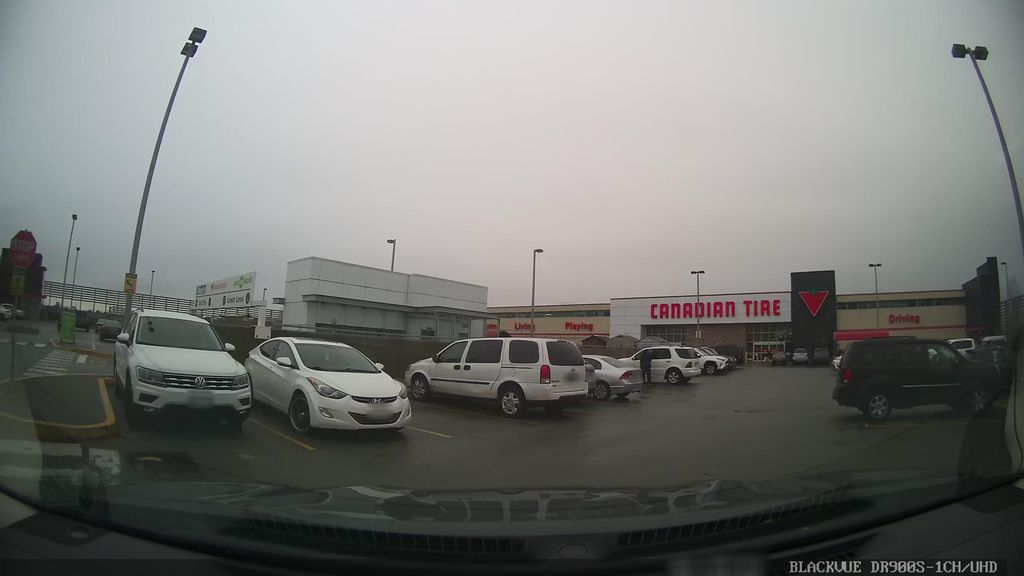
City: vancouver